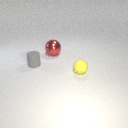
small yellow rubber sphere in front of large red metal sphere